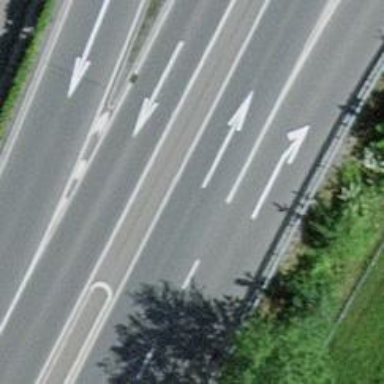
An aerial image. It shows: Primary road with asphalt surface and no sidewalk.